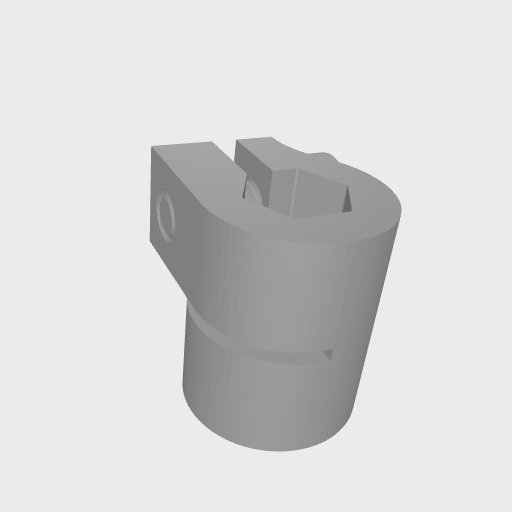
Part: ServoShaftCoupler8ID